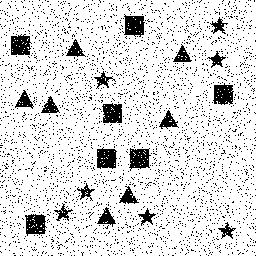
Squares: 7
Triangles: 7
Stars: 7
Total shapes: 21